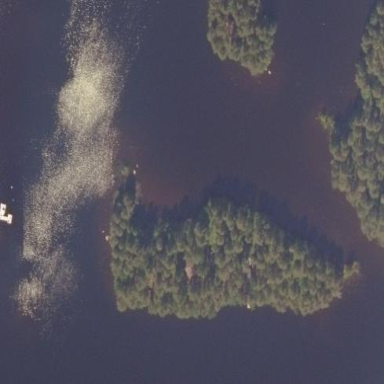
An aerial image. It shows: Image showing island.